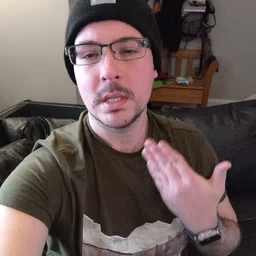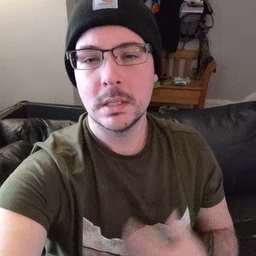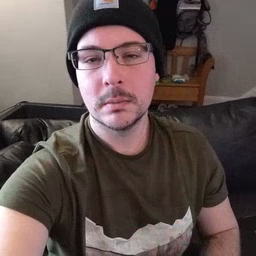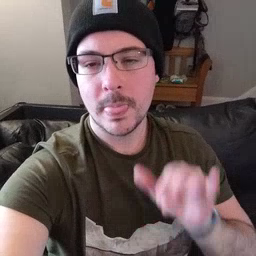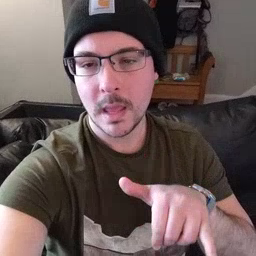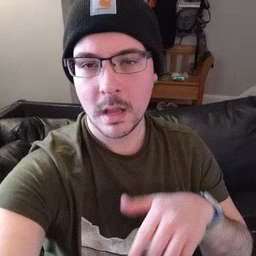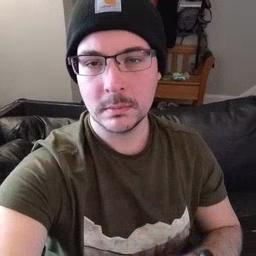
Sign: that